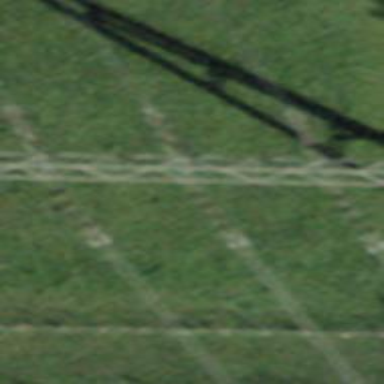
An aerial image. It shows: Power line with three cables.